Question: After moving from Zend Studio (ZS) to PhpStorm, I am starting to miss the way that ZS used to show changed files and display more than one project at once.
For example, notice how it shows that IndexController.php has been modified.
Is there any way to do this with PhpStorm?

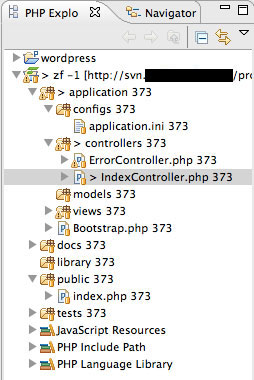
Answer: file >> settings >> Editor >> General >> Editor Tabs.
Mark modified tabs with asterisk
ok